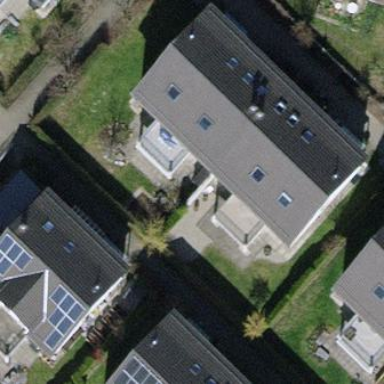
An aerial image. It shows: Semi-detached house with gabled roof.